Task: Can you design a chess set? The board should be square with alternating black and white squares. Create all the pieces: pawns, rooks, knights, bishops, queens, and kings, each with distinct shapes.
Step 2052:
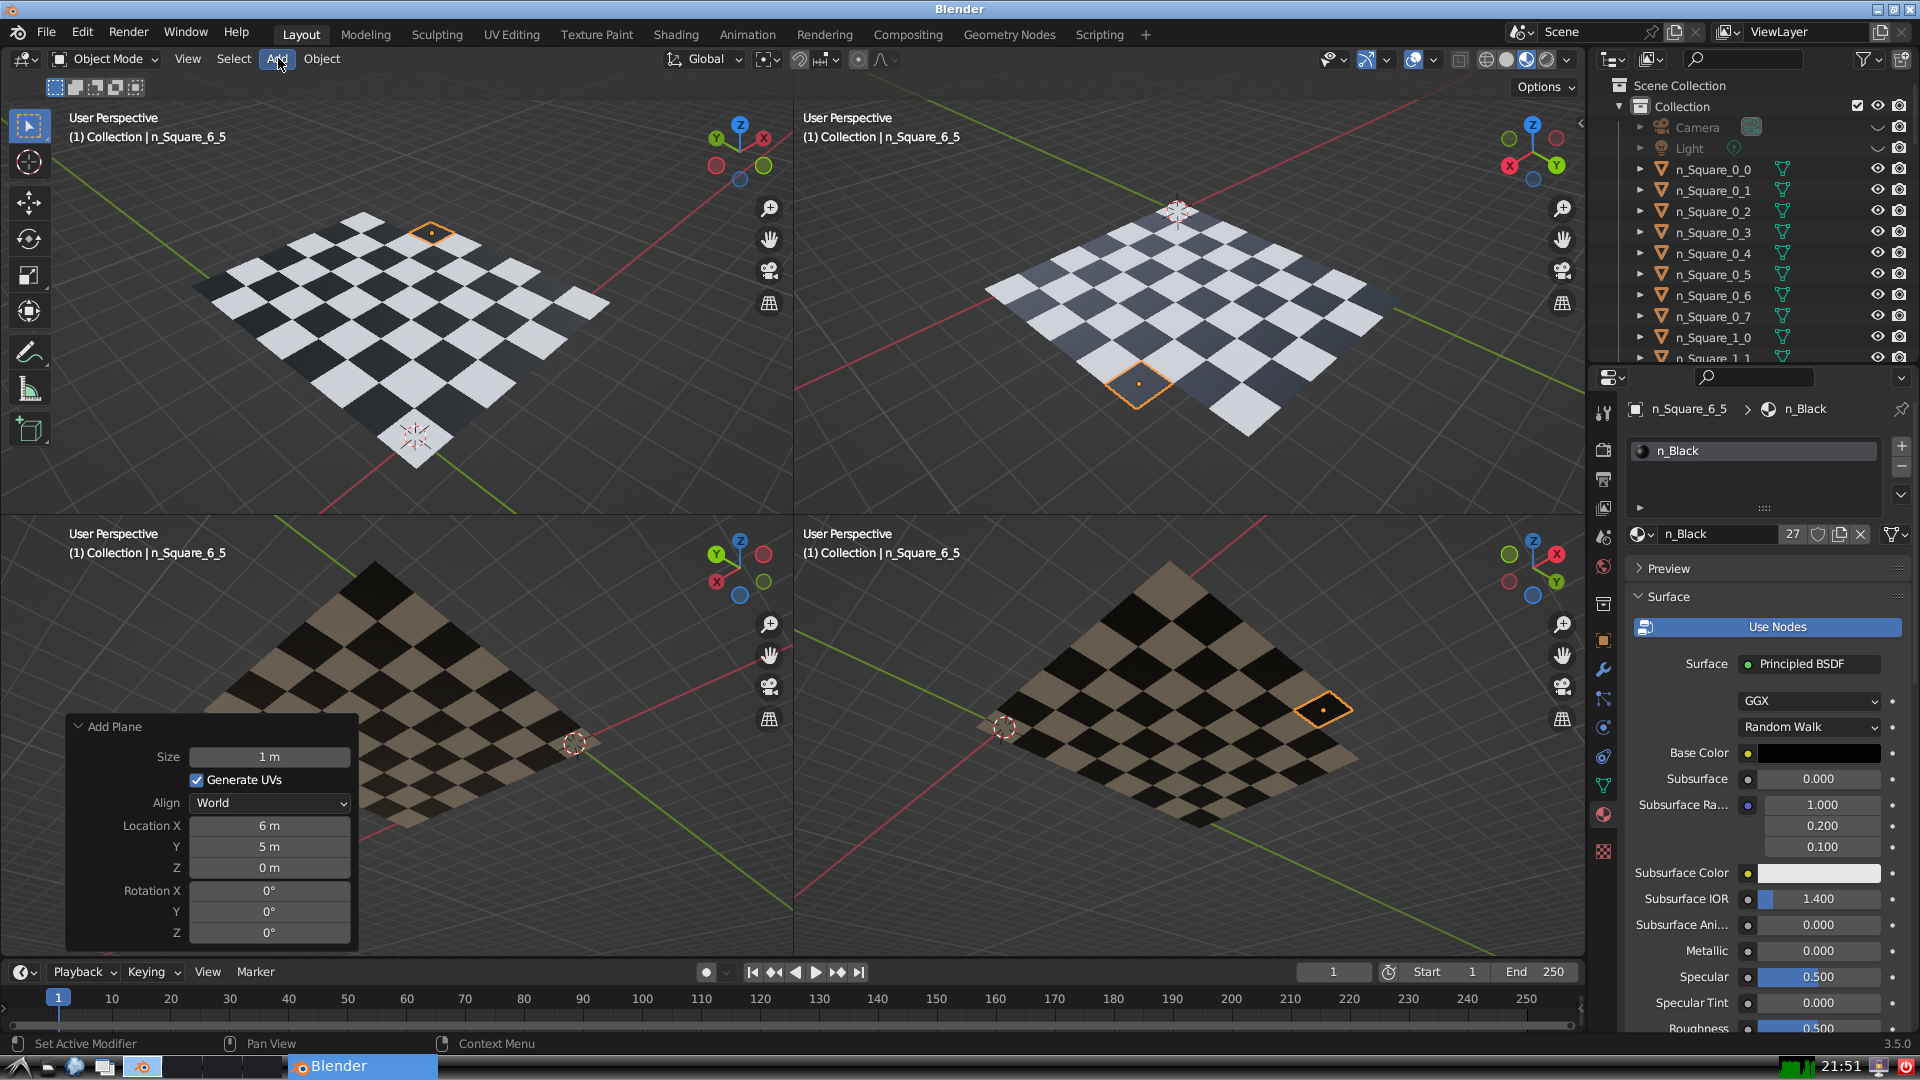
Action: click: no